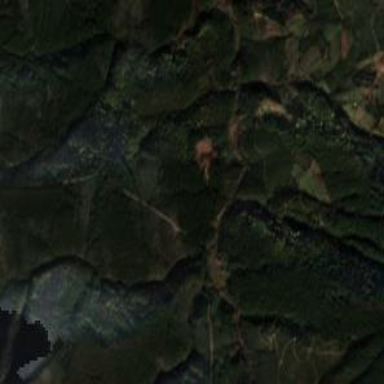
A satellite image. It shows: Forest with broadleaved trees.